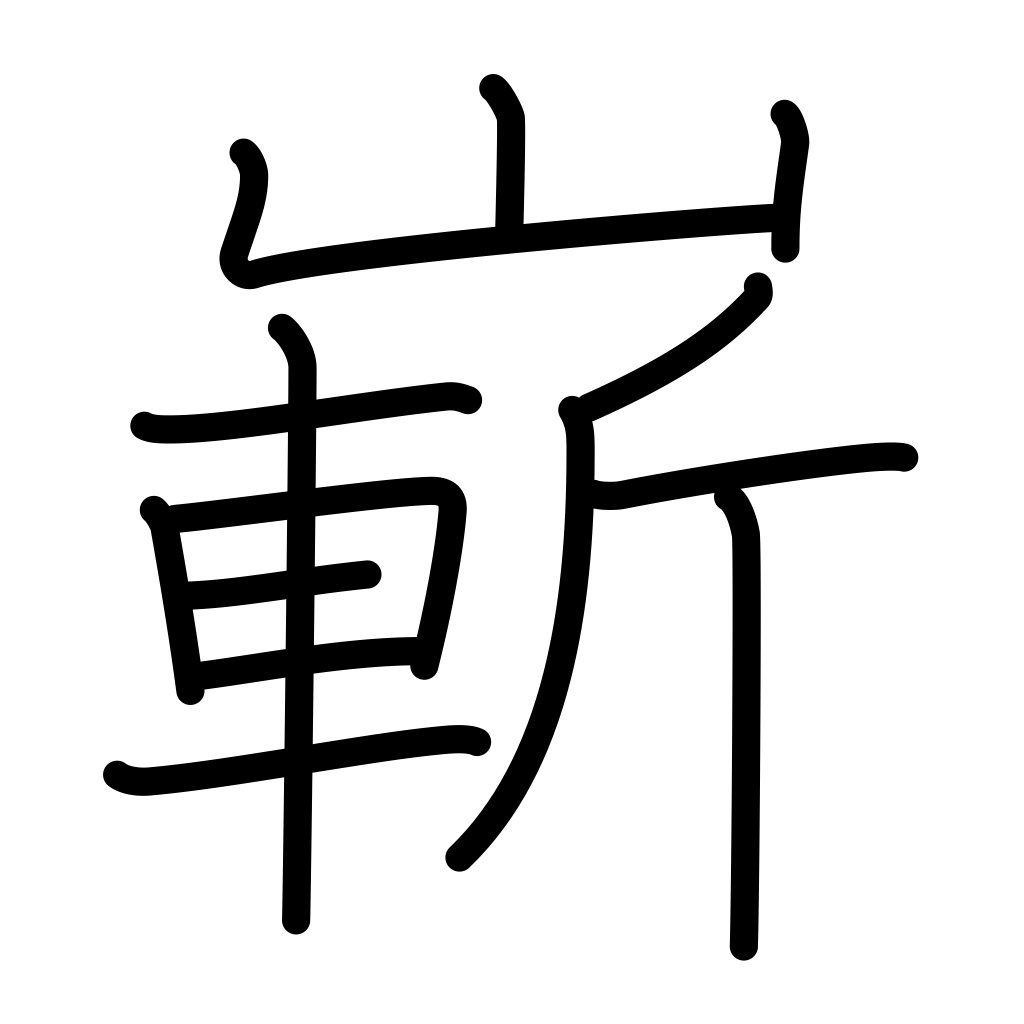
Meaning: steep or high mountain